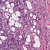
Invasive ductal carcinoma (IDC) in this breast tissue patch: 1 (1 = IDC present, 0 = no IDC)